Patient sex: M
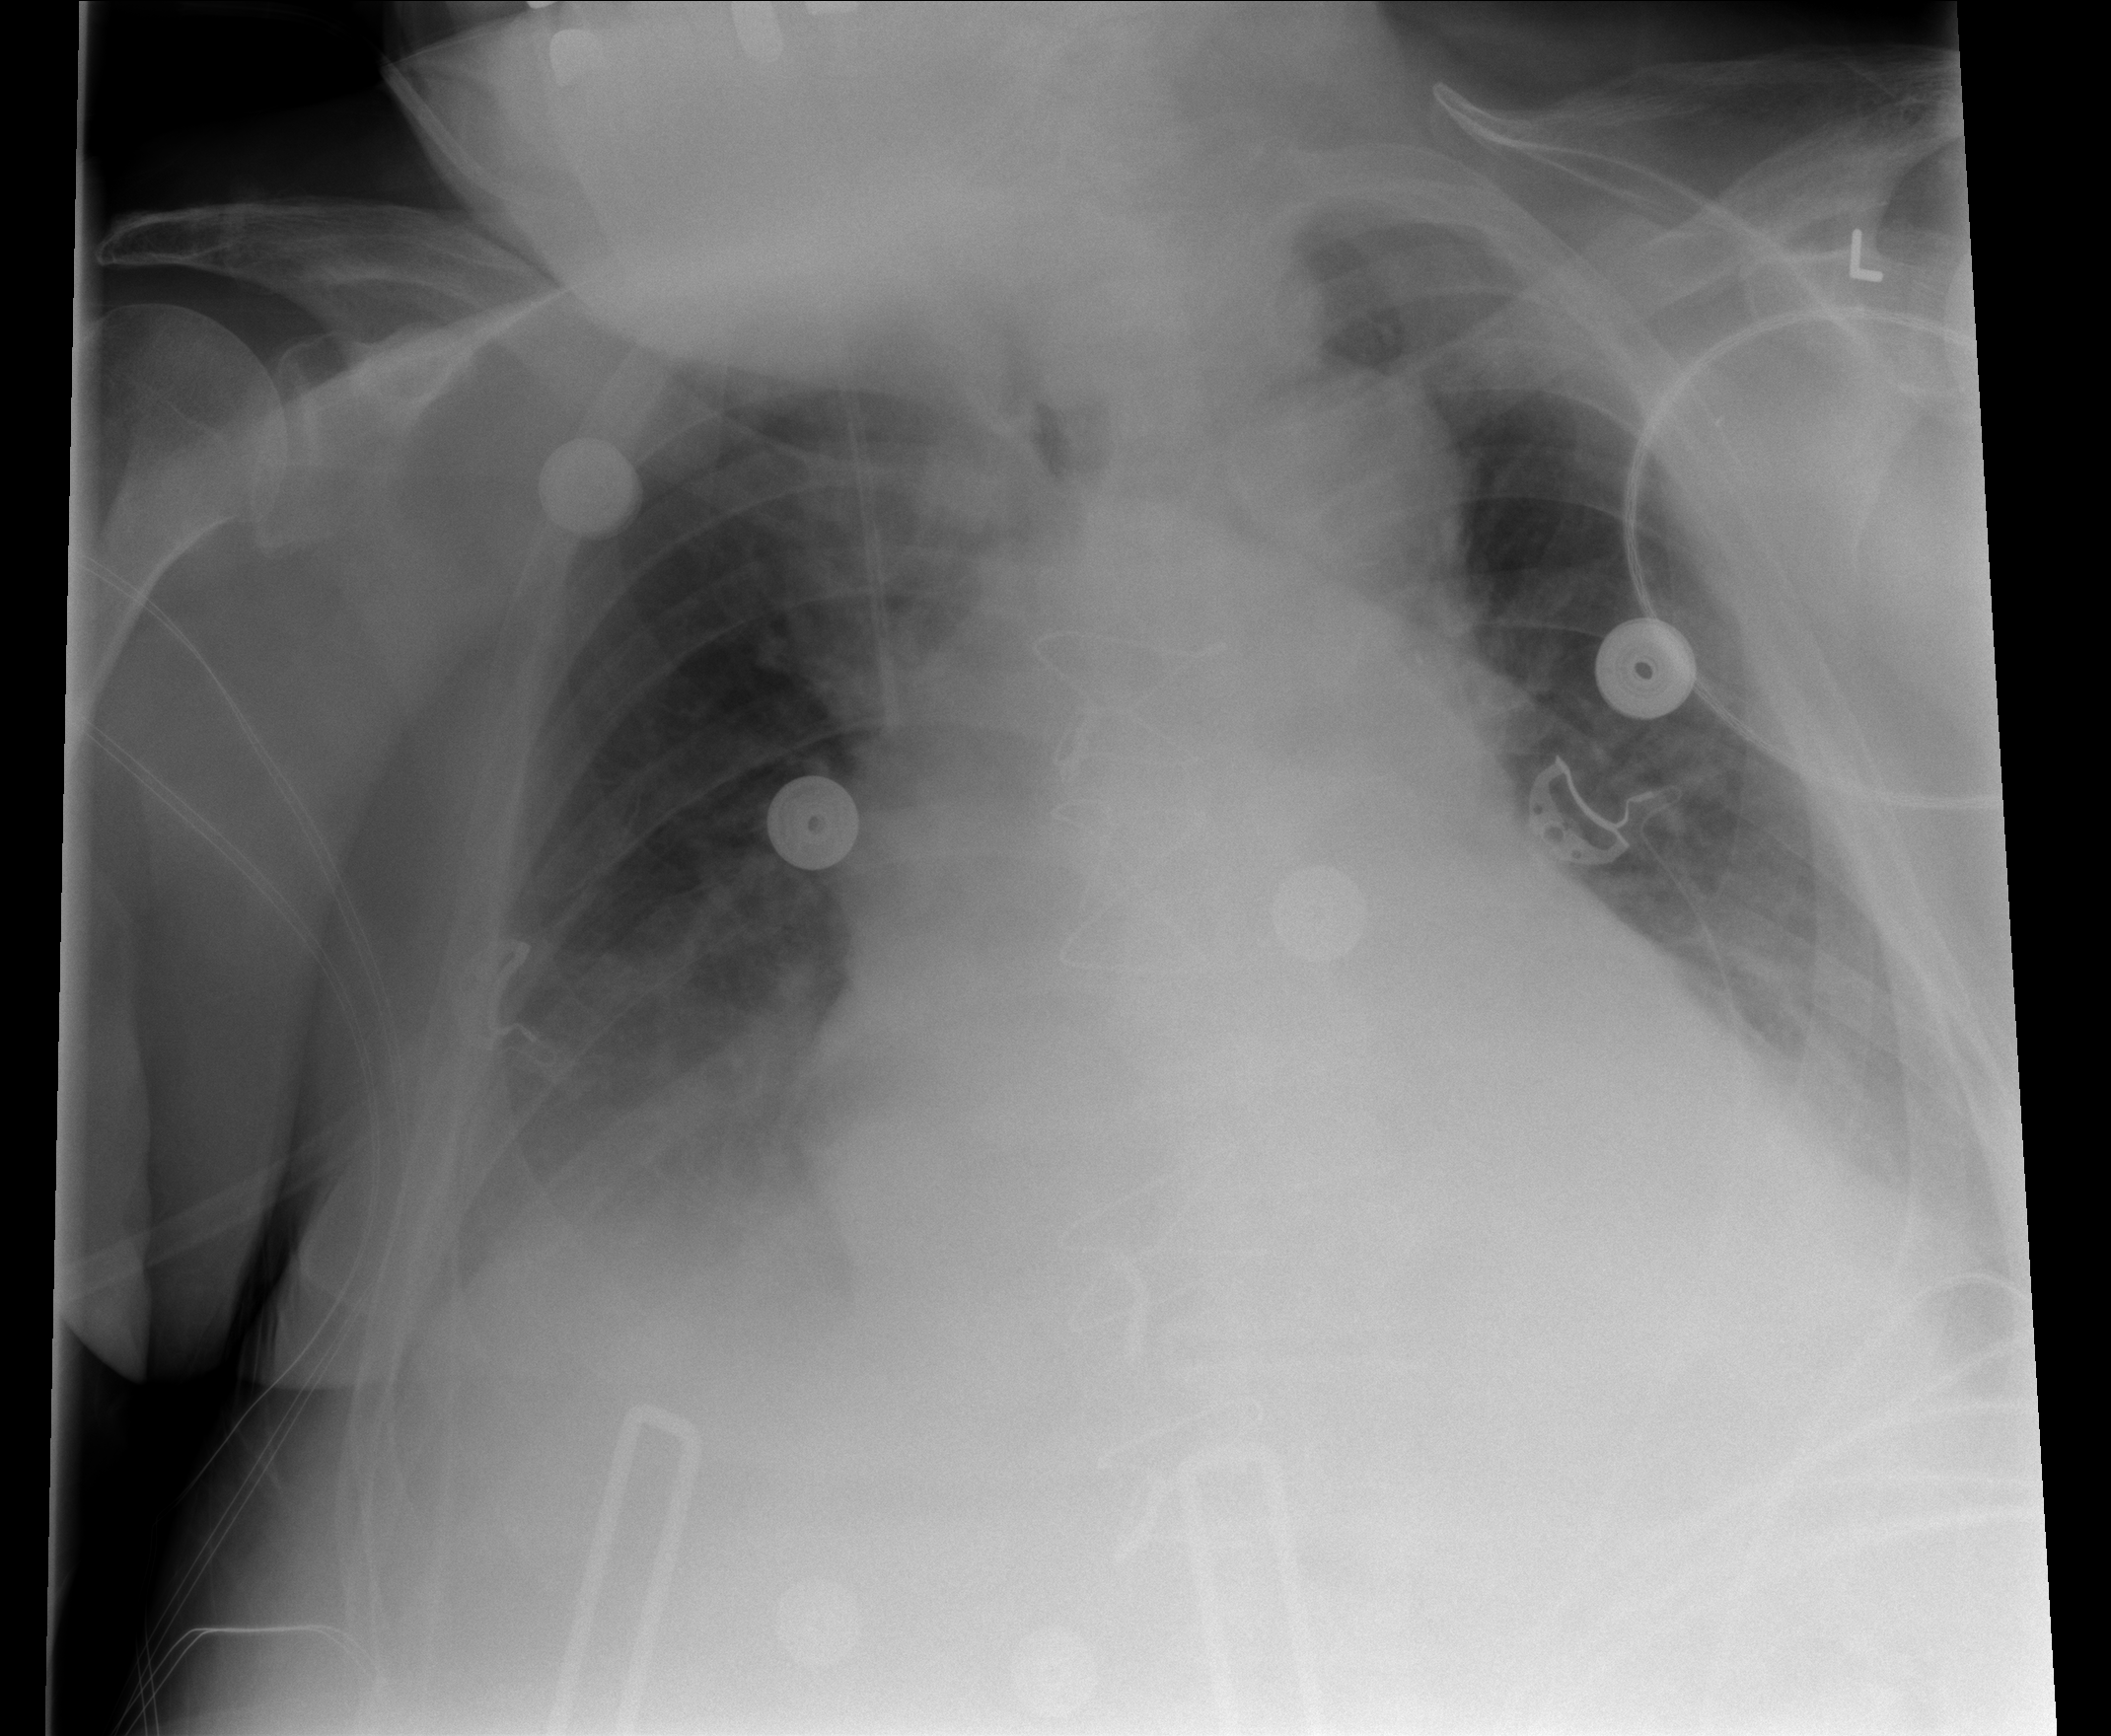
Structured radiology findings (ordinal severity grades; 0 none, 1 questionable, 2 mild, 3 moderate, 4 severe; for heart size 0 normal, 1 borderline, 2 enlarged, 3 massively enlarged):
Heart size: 2
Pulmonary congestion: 0
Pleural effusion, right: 2
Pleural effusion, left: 2
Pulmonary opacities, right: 0
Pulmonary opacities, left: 0
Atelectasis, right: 2
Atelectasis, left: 0